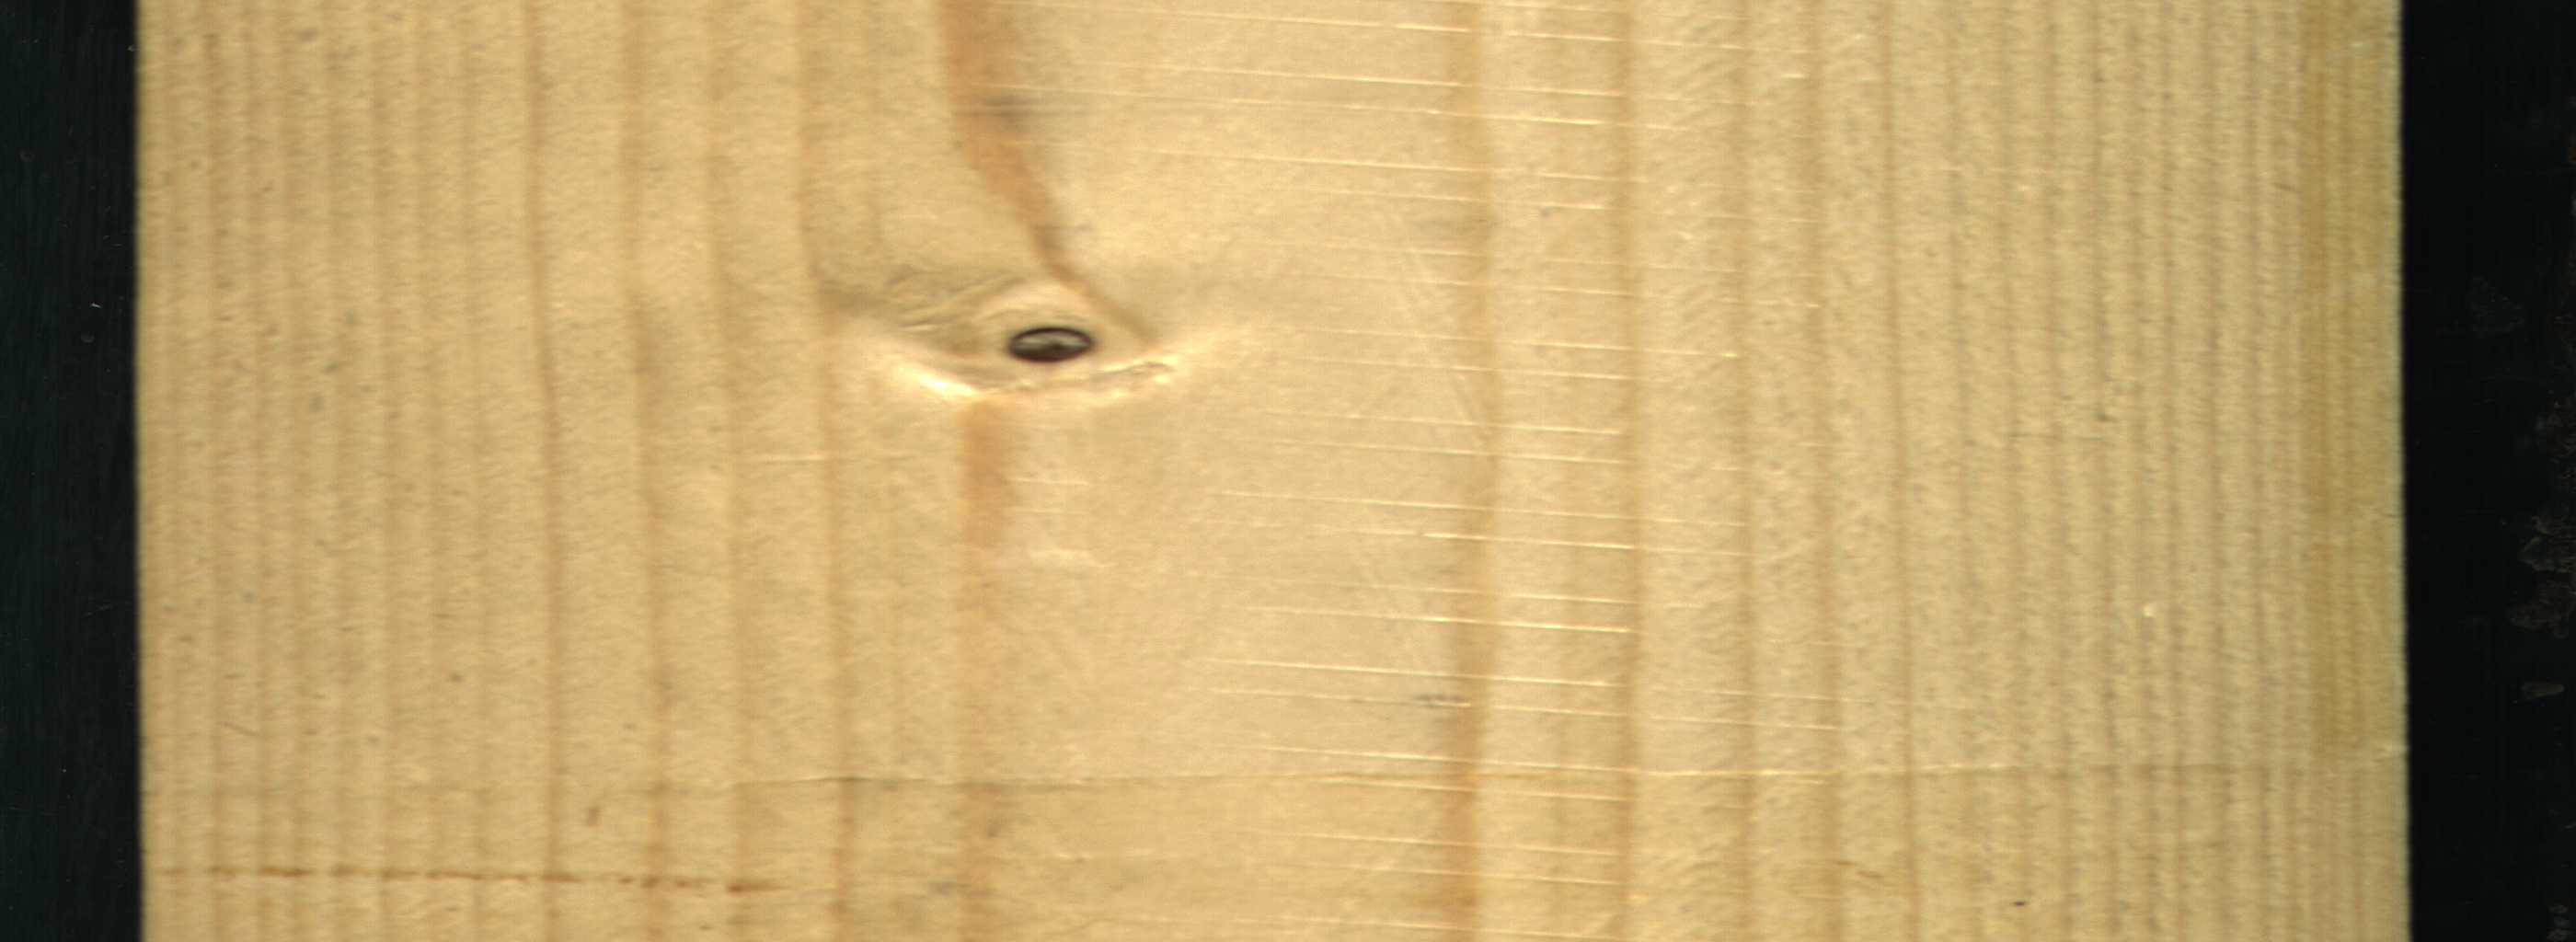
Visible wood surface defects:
Dead_Knot